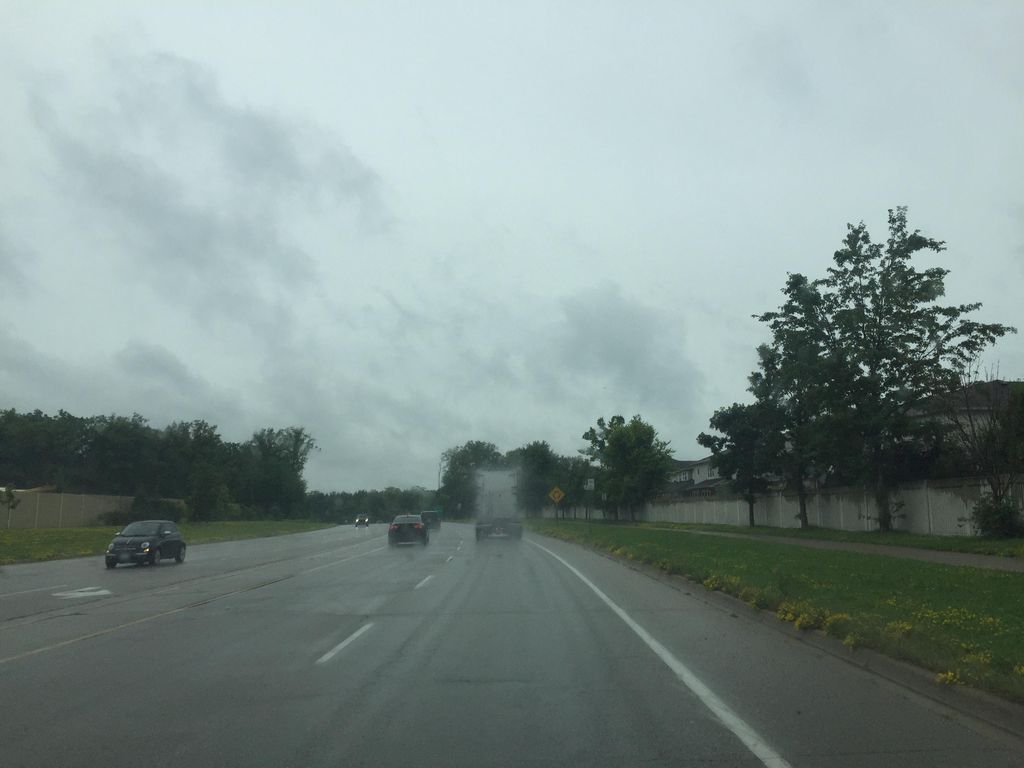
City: kitchener-waterloo